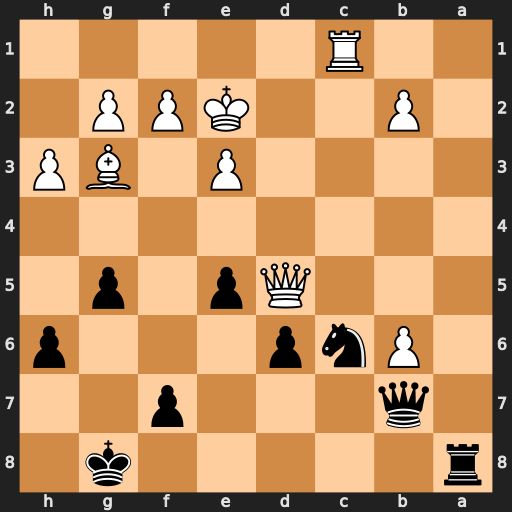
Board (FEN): r5k1/1q3p2/1Pnp3p/3Qp1p1/8/4P1BP/1P2KPP1/2R5
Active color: b
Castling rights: -
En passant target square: -
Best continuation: Nd4+ Qxd4 exd4